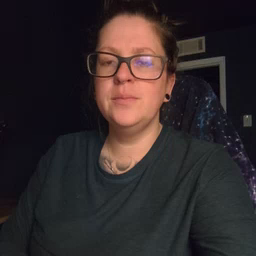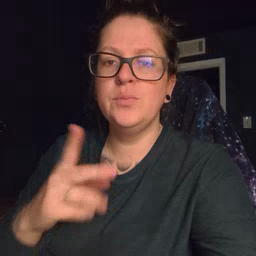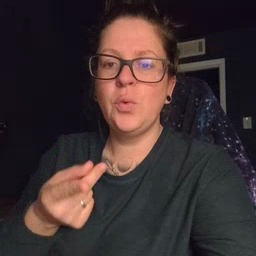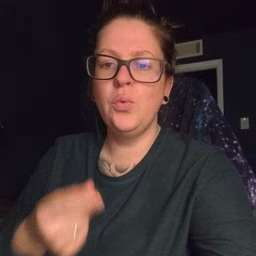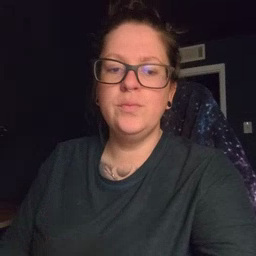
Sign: dog